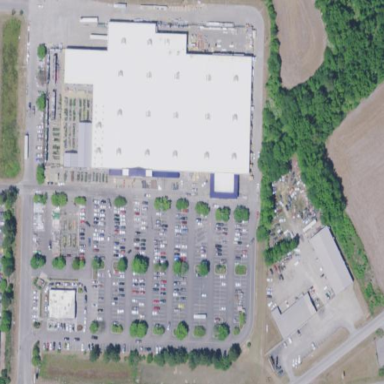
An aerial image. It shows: Retail area.